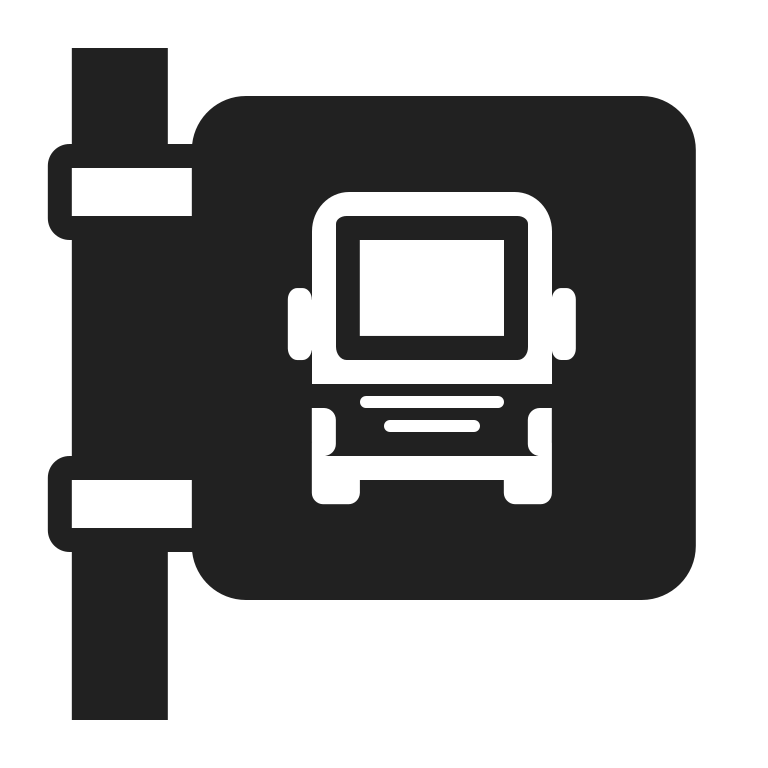
bus stop high contrast